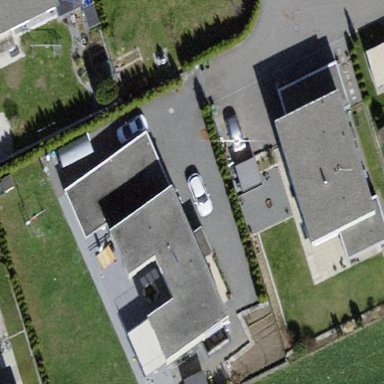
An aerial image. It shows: Building with flat roof.